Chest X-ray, AP view. Patient: 67 years old, sex F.
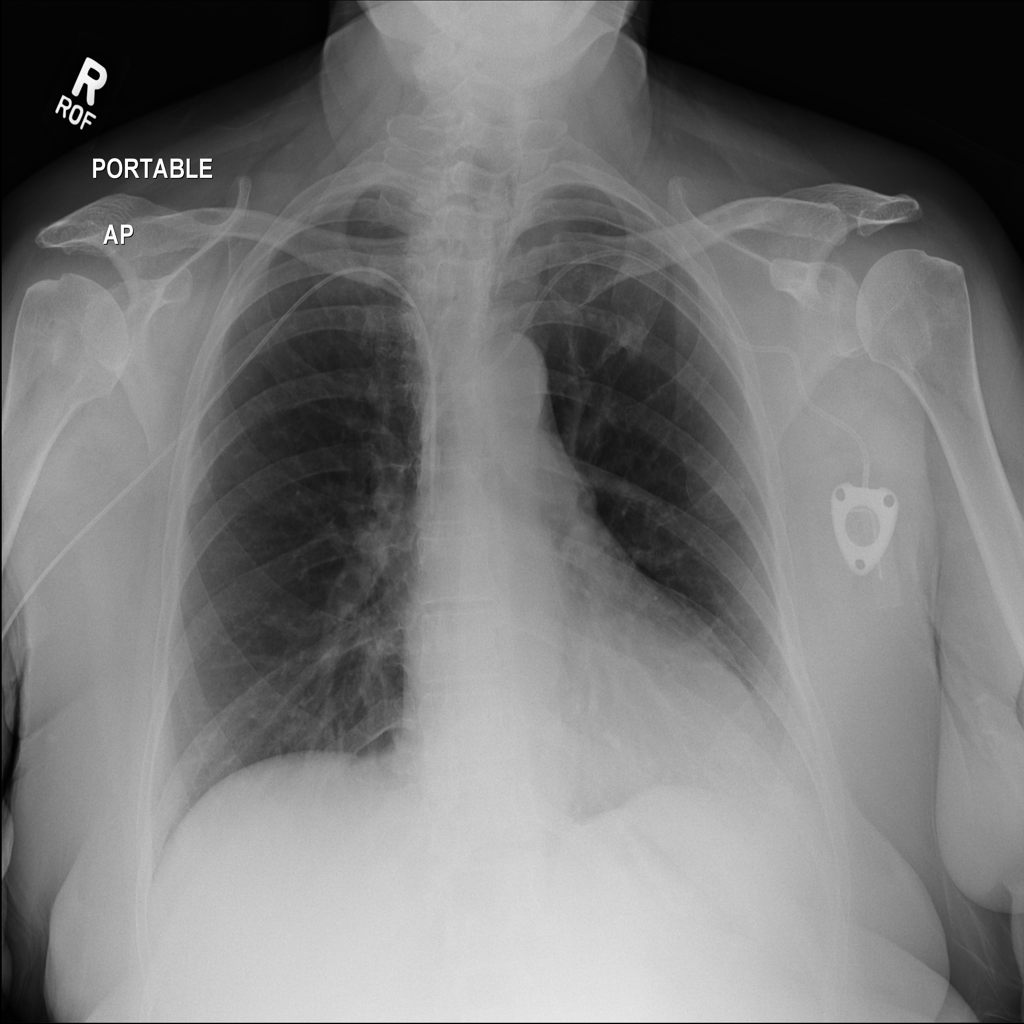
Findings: No Finding